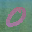
Label: 0